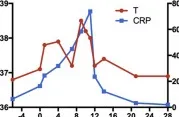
Clinical monitoring after infusion of piggyBac-generated CAR19-T cells. (B) Trend of C-reactive protein (CRP) was associated with temperature (T) rising during 28 days after infusion.
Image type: pathology (immunostaining)